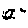
Label: sun